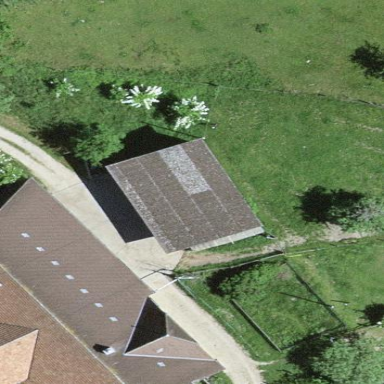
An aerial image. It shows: Shed building.